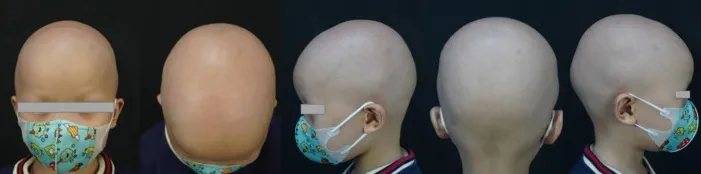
Before dupilumab therapy.
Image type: medical_photograph (other_medical_photograph)